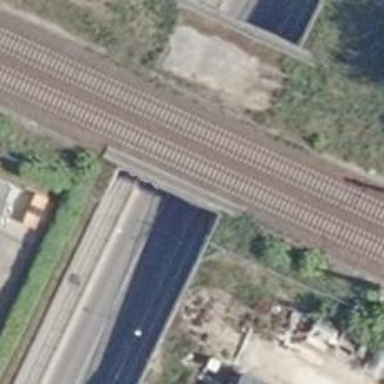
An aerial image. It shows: Bridge over electrified railway with contact line.